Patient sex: M
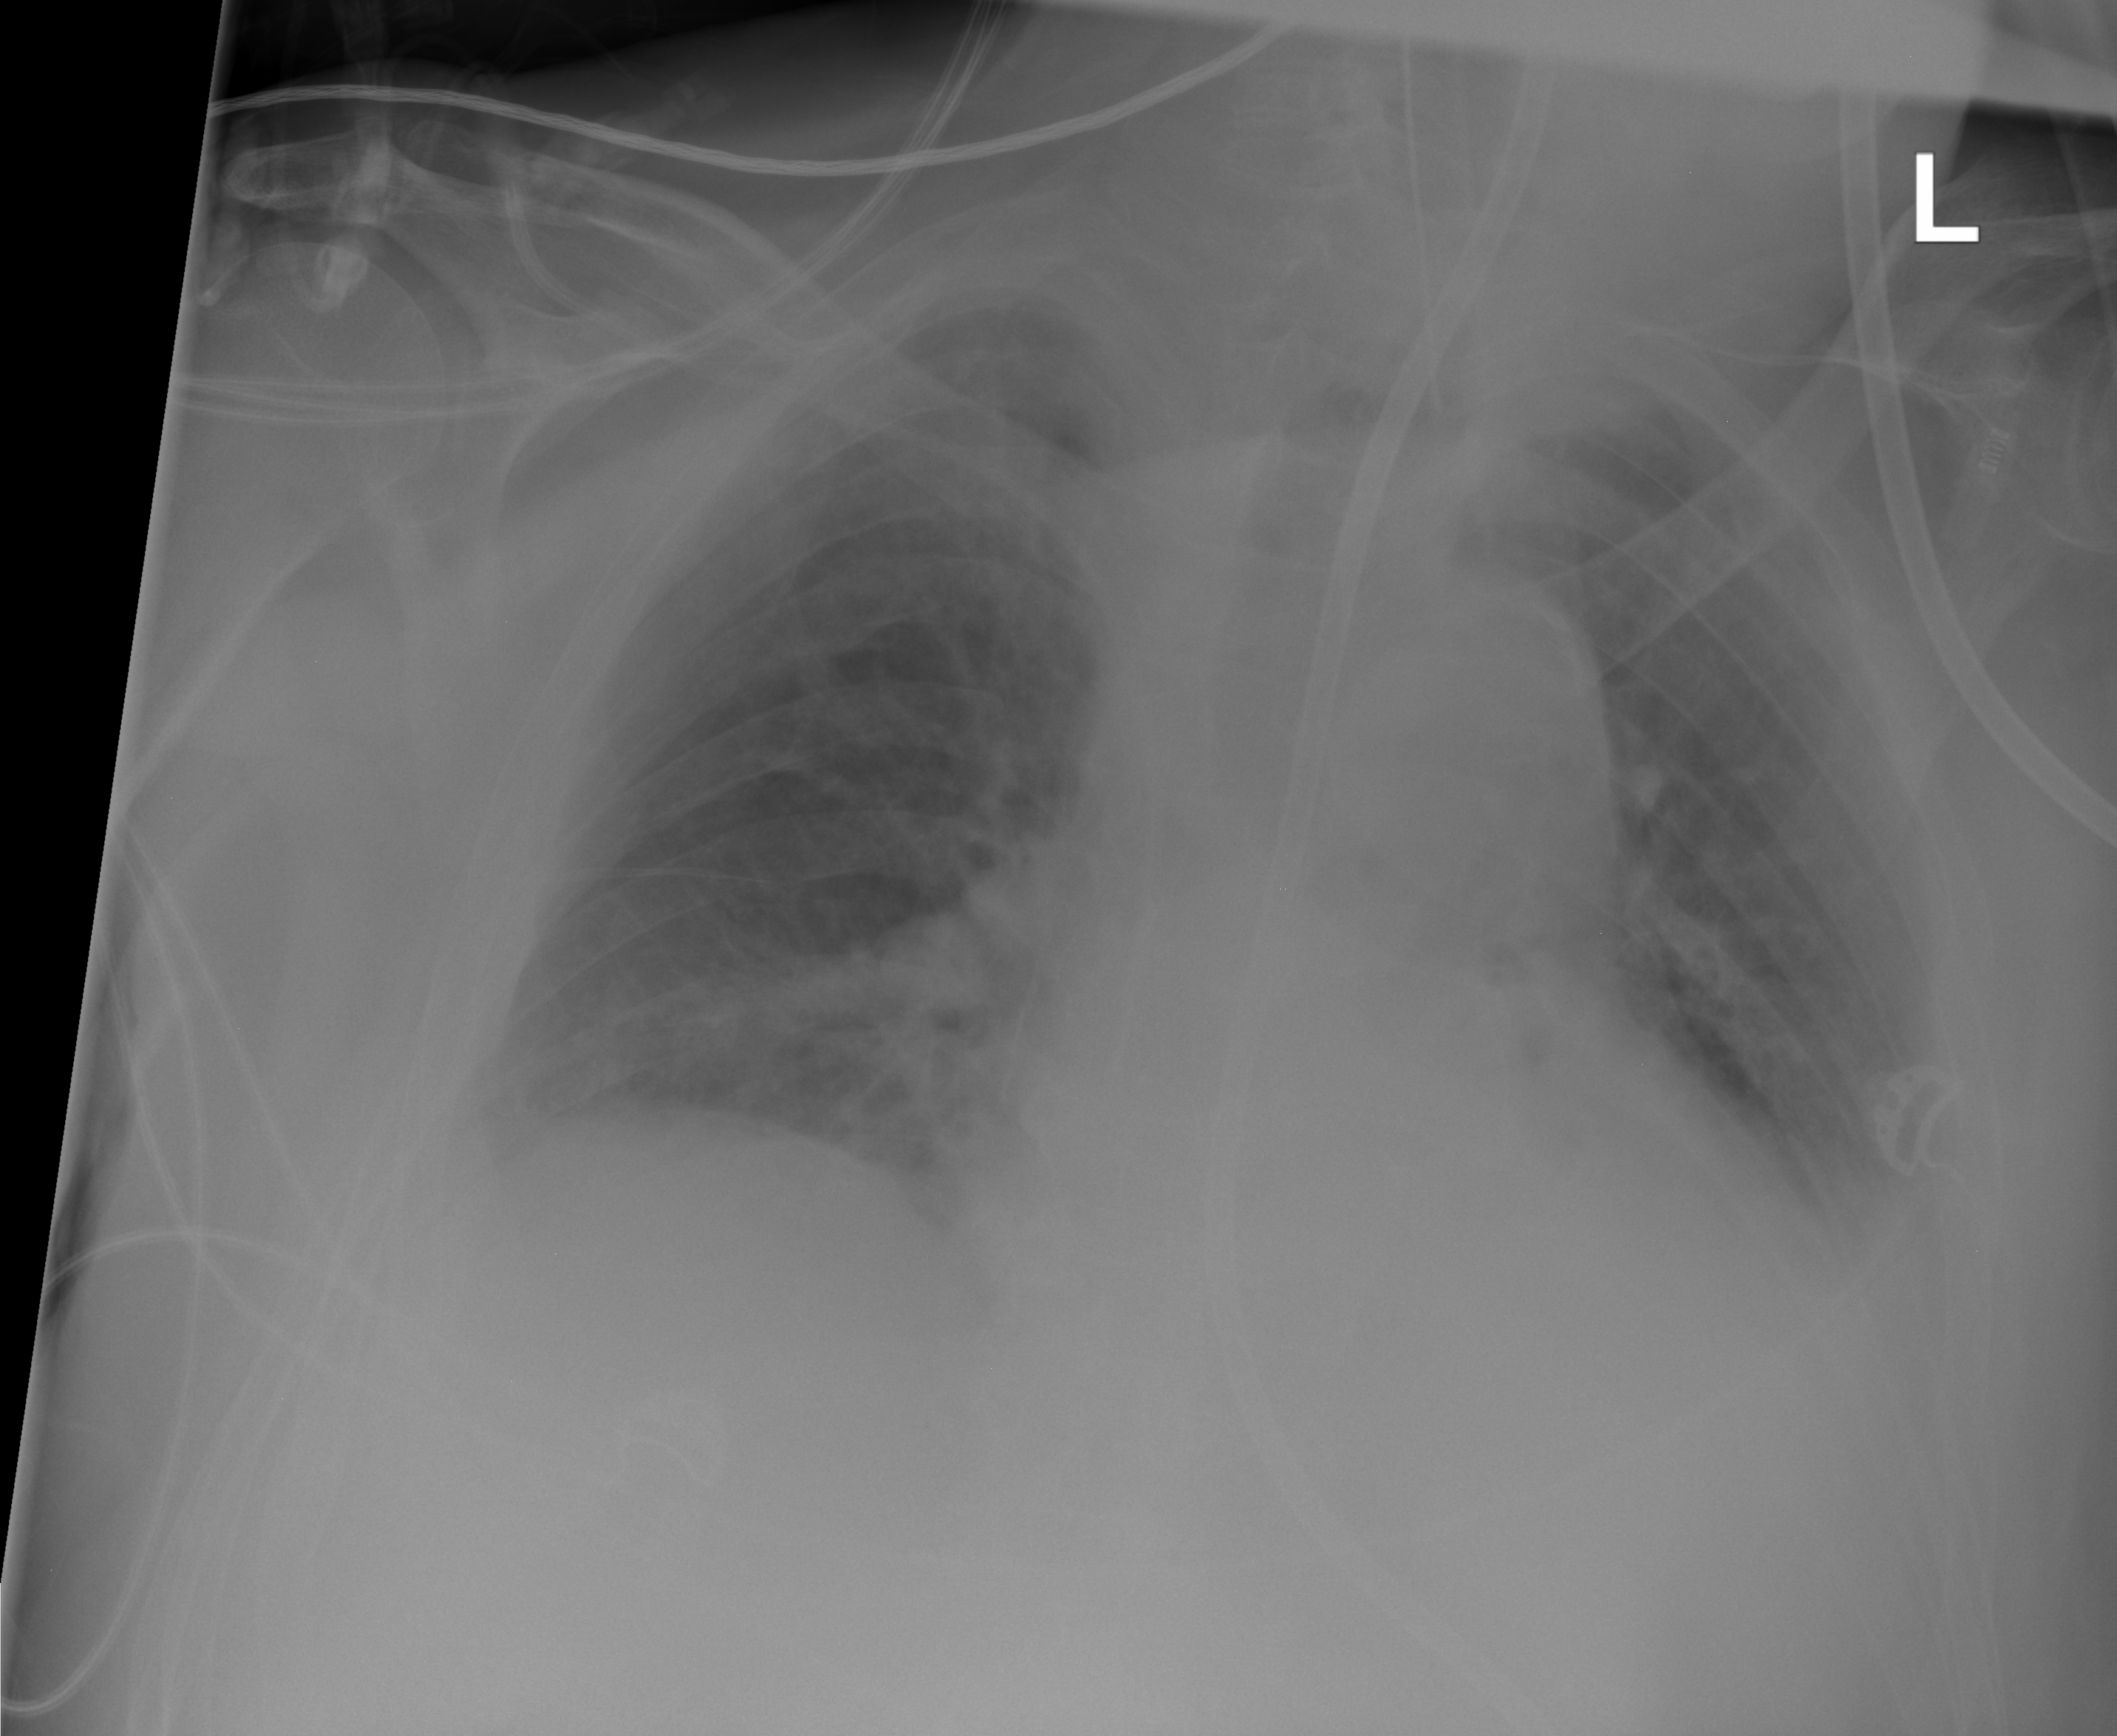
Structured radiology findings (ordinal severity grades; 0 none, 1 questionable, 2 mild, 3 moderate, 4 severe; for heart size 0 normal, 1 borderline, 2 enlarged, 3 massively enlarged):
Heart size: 2
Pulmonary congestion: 2
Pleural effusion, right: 0
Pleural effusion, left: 2
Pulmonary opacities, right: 0
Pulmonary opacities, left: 0
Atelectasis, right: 2
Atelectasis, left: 2